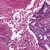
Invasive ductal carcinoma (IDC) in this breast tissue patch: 0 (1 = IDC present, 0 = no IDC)